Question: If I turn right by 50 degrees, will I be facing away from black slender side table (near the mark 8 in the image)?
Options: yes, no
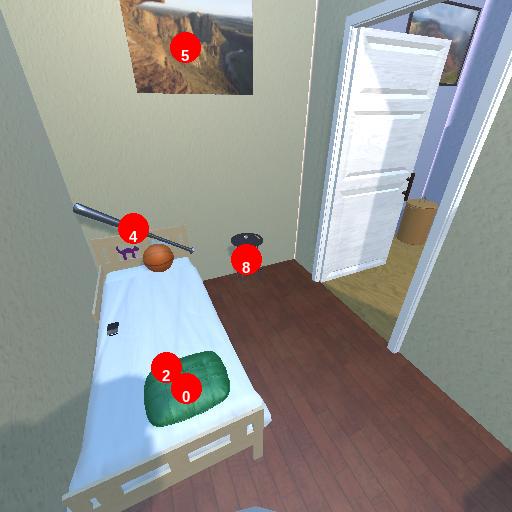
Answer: yes